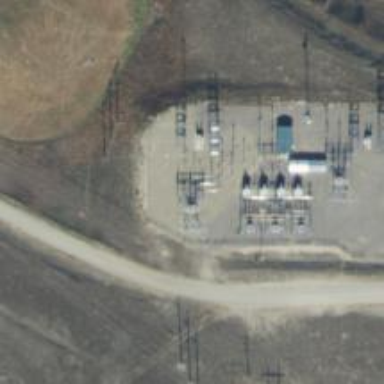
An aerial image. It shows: Switch used for power control.